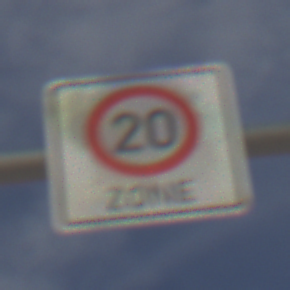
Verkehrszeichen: BeginnZone20
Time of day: MorningAfternoon
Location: Outdoor (Suburban)
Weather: PartlyCloudy
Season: NotSpecified
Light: Natural